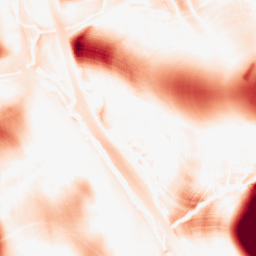
Category: morphological
Decomposition family: tophat
Decomposition parameters: size: 50
mode: white
Upsampling method: quartic
Upsampling parameters: scale: 8
Upsampling scale: 8